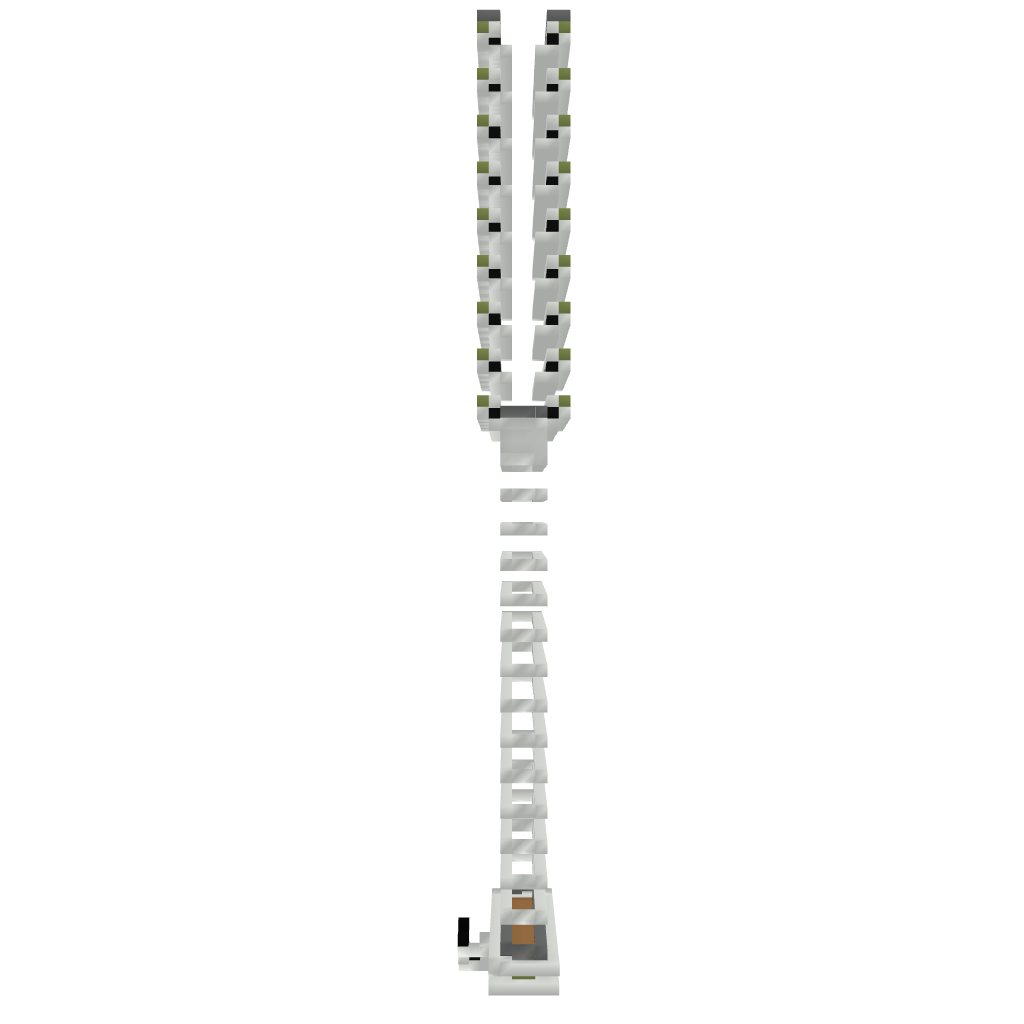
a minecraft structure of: Enderfarm